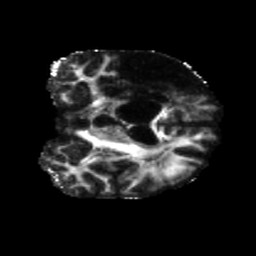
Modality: FA
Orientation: coronal
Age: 64
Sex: male
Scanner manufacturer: siemens
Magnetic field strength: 3 T
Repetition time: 5.47 s
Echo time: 0.0854 s